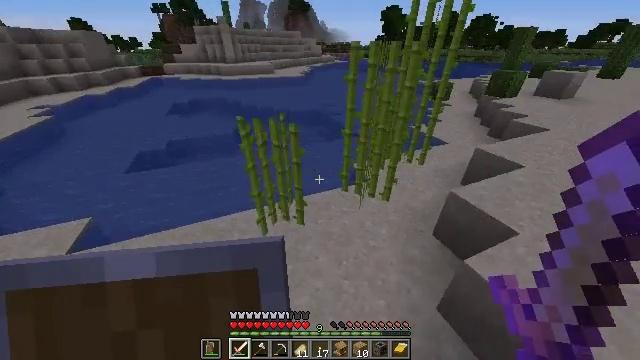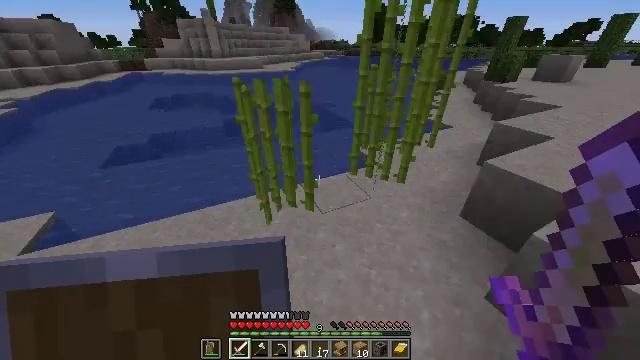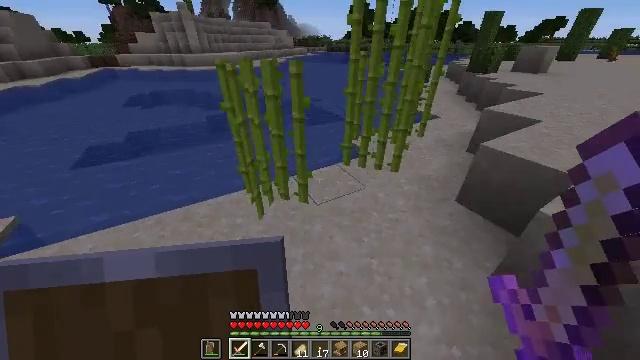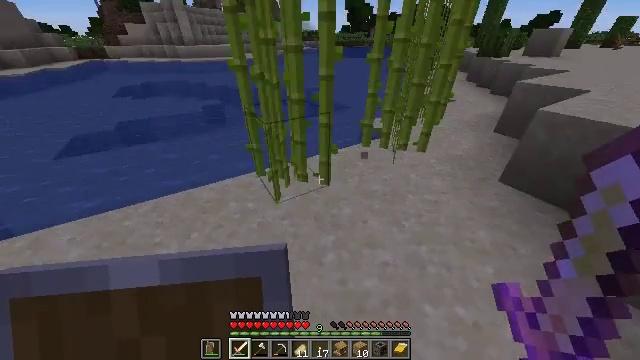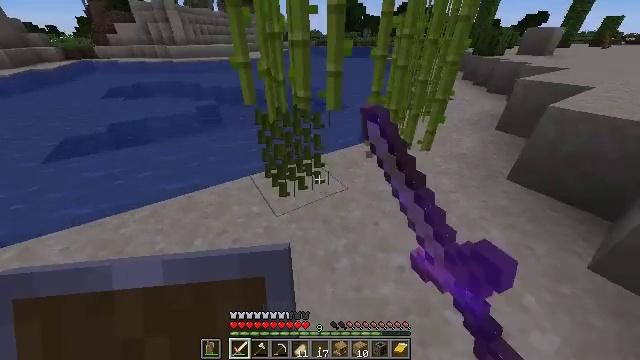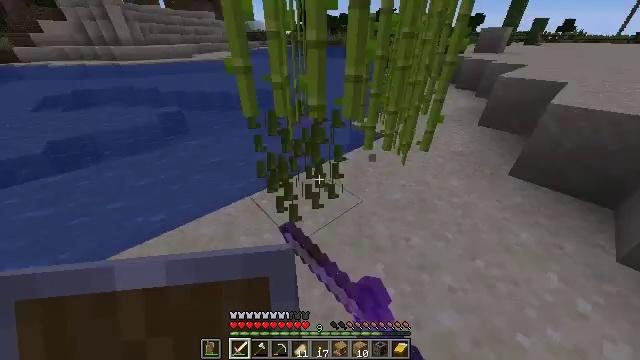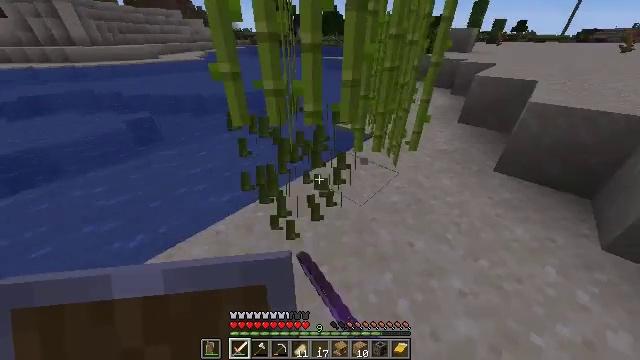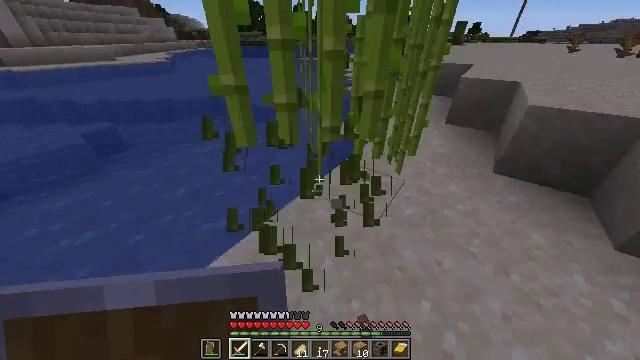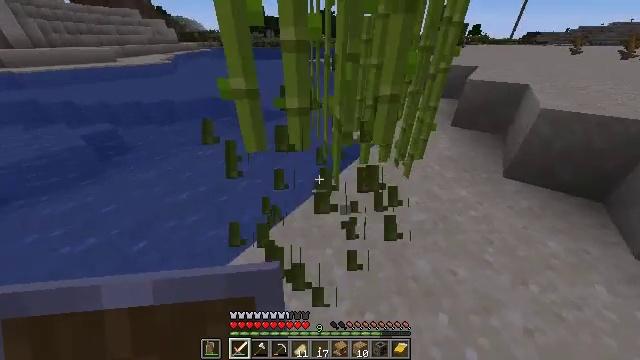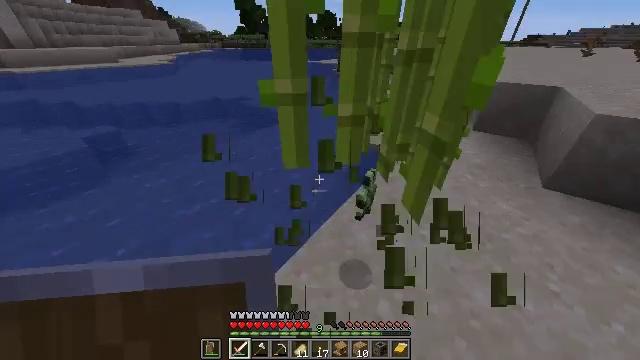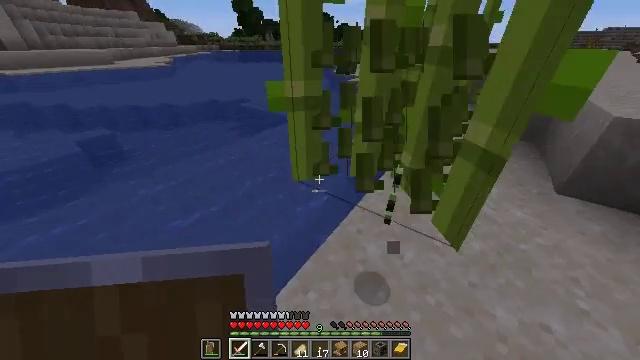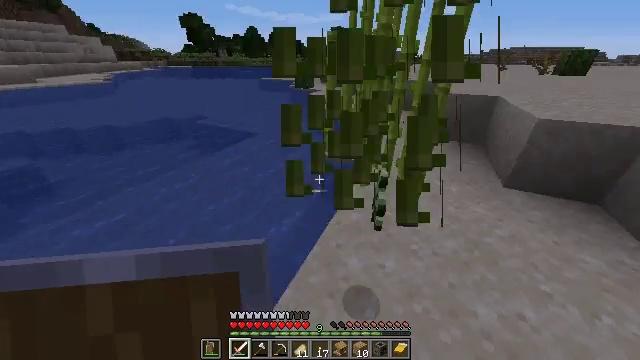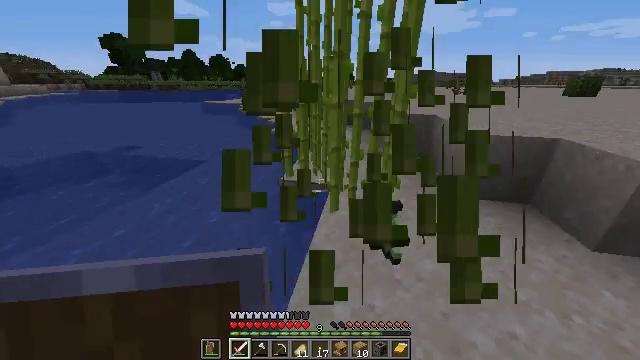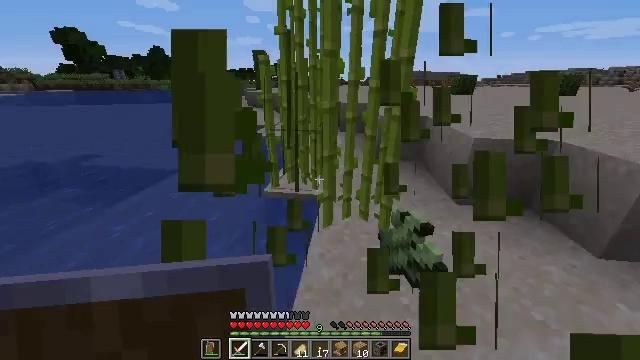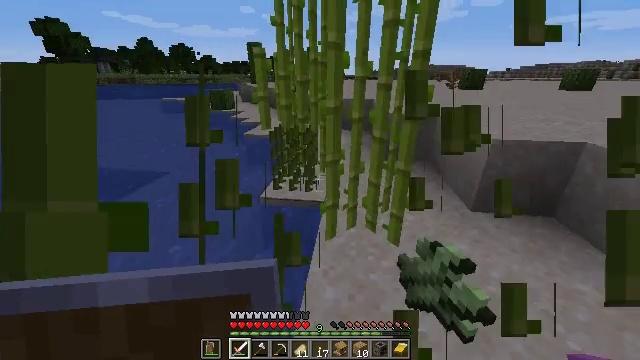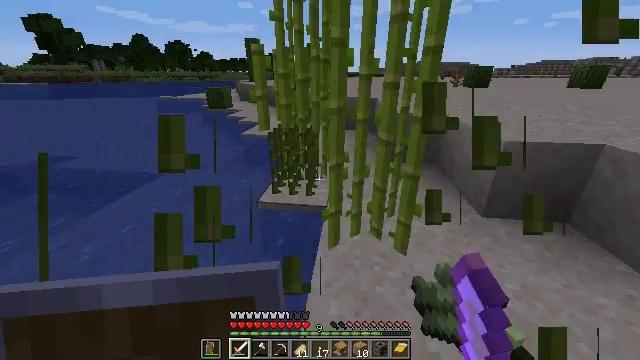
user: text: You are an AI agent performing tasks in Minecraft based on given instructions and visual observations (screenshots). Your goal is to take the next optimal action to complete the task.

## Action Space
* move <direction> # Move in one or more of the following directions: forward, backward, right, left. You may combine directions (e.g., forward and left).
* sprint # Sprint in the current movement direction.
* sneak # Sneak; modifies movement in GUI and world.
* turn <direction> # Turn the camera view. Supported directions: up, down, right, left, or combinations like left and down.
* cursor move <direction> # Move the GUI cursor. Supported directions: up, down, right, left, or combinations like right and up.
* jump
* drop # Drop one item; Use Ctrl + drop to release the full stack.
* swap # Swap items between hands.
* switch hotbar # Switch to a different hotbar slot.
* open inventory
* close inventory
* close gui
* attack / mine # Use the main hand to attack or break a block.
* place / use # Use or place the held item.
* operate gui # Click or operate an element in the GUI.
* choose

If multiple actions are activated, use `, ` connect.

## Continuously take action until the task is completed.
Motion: motion action
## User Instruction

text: Collect sugar cane near water sources.
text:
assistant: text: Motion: move forward and move left, turn right
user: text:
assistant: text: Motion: move forward and move left, turn right
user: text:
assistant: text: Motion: move forward and move left, turn right, attack / mine
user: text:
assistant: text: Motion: move forward and move left, turn right, attack / mine
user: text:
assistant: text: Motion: move forward and move left, turn right, attack / mine
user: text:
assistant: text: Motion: move forward and move left, turn right
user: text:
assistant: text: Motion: move forward and move left, turn right
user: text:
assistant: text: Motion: move forward and move left
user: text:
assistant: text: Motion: move forward and move left
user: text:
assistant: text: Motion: move forward
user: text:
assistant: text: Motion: move forward, turn right and up
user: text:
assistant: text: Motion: turn right and up
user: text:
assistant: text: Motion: move forward, turn right and up
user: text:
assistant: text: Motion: move forward, attack / mine
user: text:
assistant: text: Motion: move forward, attack / mine
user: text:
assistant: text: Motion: move forward, turn right, attack / mine
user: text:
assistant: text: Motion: move forward
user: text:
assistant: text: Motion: move forward, attack / mine
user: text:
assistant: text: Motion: move forward, attack / mine
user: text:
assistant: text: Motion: move forward
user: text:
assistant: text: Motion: move forward, turn left, attack / mine
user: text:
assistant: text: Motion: move forward, attack / mine
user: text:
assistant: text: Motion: move forward
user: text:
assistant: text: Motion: move forward
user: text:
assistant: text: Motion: move forward
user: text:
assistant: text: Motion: move forward, attack / mine
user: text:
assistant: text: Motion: move forward, attack / mine
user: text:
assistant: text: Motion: turn up, attack / mine
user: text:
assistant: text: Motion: turn up
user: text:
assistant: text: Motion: move back, turn up